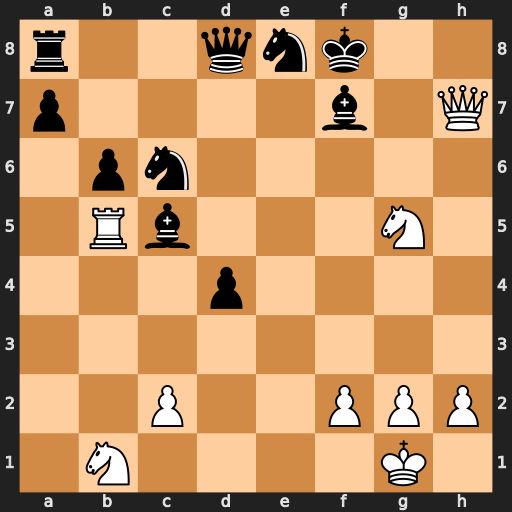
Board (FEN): r2qnk2/p4b1Q/1pn5/1Rb3N1/3p4/8/2P2PPP/1N4K1
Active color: w
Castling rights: -
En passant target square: -
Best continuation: Qxf7#